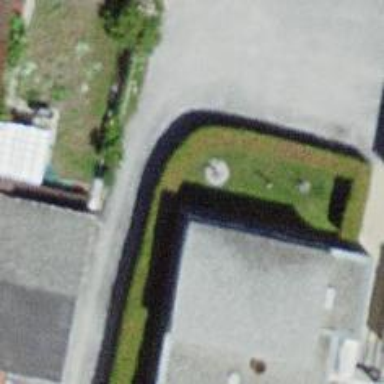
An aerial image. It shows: Hedge acting as barrier.